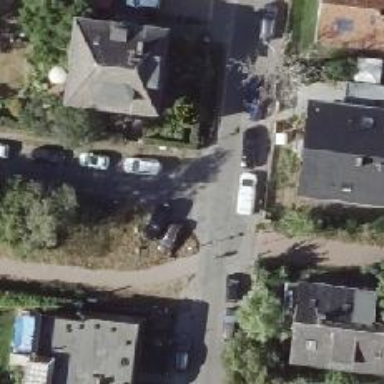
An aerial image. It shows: Residential road.